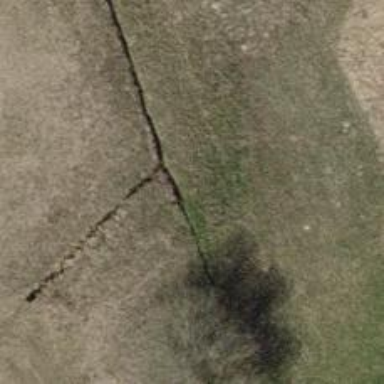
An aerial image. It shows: Ditch in the surroundings.